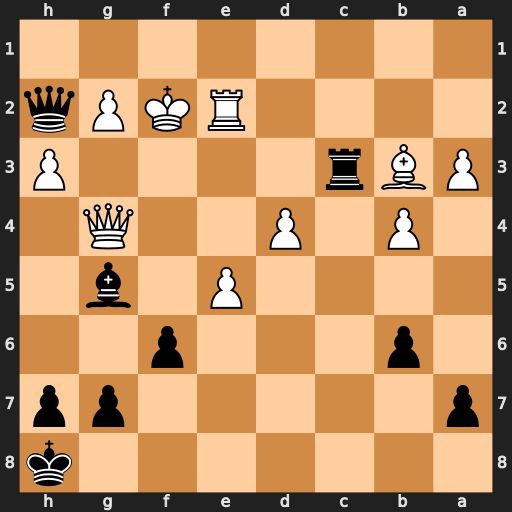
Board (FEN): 7k/p5pp/1p3p2/4P1b1/1P1P2Q1/PBr4P/4RKPq/8
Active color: b
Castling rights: -
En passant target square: -
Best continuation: Bf4 Rc2 Bg3+ Qxg3 Qxg3+